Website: lowes
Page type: address-validator
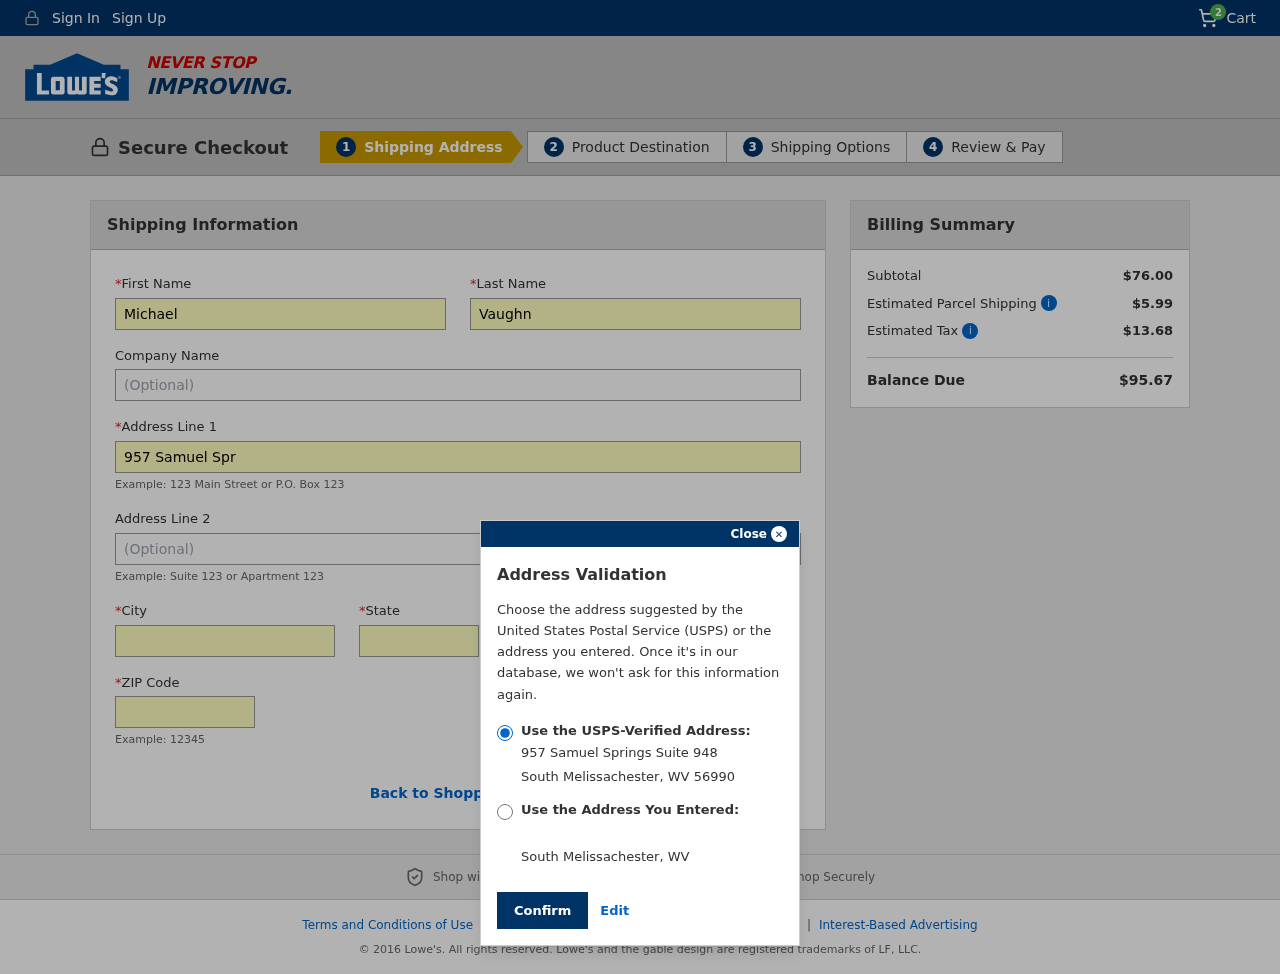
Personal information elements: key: PII_CITY
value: South Melissachester
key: PII_FIRSTNAME
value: Michael
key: PII_LASTNAME
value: Vaughn
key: PII_POSTCODE
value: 56990
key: PII_STATE
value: West Virginia
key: PII_STATE_ABBR
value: WV
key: PII_STREET
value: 957 Samuel Springs Suite 948
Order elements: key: ORDER_NUM_ITEMS
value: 2
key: ORDER_SUBTOTAL
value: $76.00
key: ORDER_SHIPPING_COST
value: $5.99
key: ORDER_TAX
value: $13.68
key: ORDER_TOTAL
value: $95.67